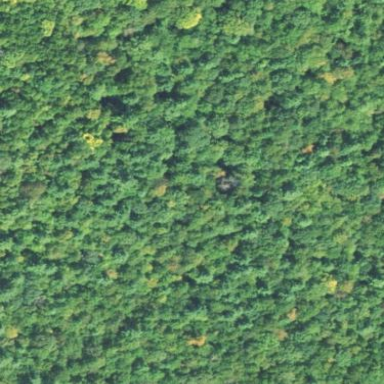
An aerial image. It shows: Mixed woodland area with various types of leaves.